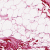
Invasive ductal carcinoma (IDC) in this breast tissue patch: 0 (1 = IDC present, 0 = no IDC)